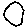
Label: circle